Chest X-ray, PA view. Patient: 56 years old, sex M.
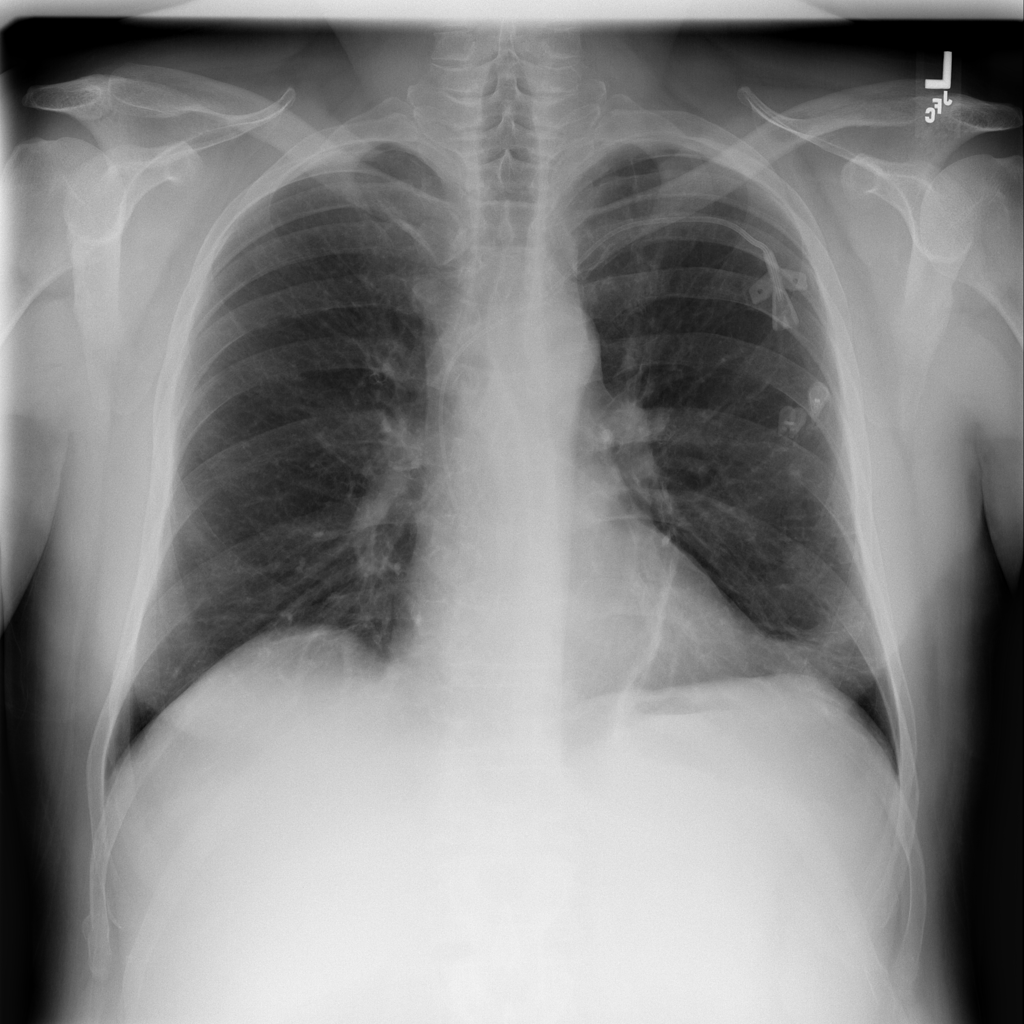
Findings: Atelectasis, Consolidation, Effusion, Infiltration